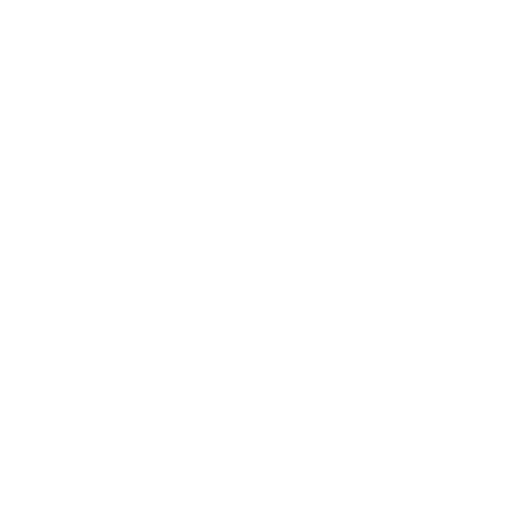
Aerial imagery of island in Alaska named Balandra Island containing only unknown